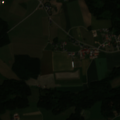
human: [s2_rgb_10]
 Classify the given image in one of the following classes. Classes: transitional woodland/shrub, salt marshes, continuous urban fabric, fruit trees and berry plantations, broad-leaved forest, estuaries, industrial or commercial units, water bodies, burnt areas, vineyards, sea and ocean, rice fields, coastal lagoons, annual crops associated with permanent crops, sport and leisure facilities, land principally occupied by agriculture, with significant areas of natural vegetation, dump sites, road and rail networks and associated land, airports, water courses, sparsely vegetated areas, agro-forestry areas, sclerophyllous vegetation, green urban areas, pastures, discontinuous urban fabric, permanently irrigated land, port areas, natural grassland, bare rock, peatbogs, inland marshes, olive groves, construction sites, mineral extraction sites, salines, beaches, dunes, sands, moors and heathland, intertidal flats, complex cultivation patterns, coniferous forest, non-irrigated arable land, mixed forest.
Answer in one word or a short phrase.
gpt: non-irrigated arable land, pastures, coniferous forest, mixed forest